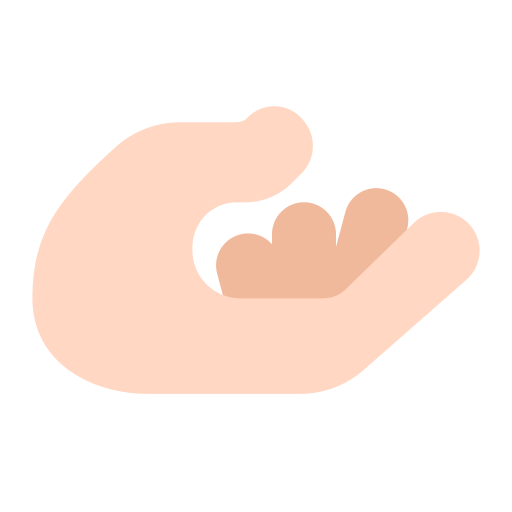
palm up hand flat light